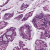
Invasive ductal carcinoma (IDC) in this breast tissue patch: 1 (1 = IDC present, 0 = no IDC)